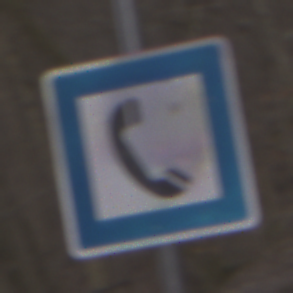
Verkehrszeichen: Fernsprecher
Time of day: MorningAfternoon
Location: Outdoor (Nature)
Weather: Overcast
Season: Autumn
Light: Natural